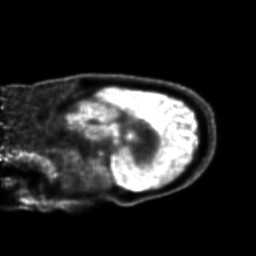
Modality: PET
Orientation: sagittal
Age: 36
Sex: male
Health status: ill